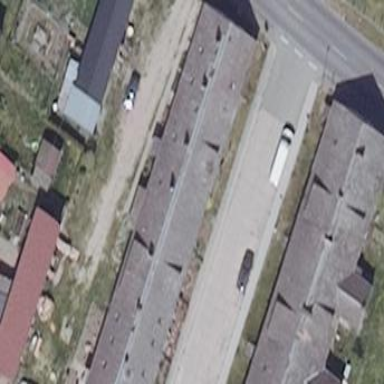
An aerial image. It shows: View of apartment building.